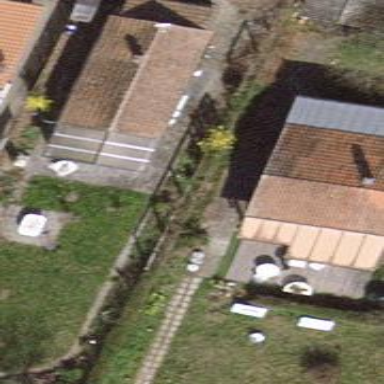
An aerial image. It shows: Simple house.